Question: '''
<div>
<CommandBar
areNamesVisible={false} areIconsVisible={true}
items={[
{ name:"James Towns", className:"noHoverEffect", },
{ key:"Info", icon:"Contact", onItemClick={this.handlePanel} },
{ key:"Export", icon:"Download" }
]} />
</div>
'''
I am using the component 'CommandBar' from Office UI Fabric and I've created the contents as desired as shown in the attached image:

What I am trying to achieve next is attach an 'onClick' or 'onItemClick' to one of the Items.
Not sure how this works entirely and the JSX syntax doesn't seem to be straight forward.
My function is any help appreciated, looked up and down the web for a few days couldn't find a pre-existing question.
Thanks
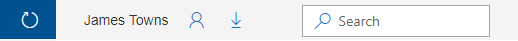
Answer: Bind you function name in constructor or use arrow function for the same.
So bellow example using bind in constructor
1. Firstly bind your function inside constructor as below this.handlePanel = this.handlePanel.bind(this);
2. Secondly call function inside component as handlePanel(){ // write code here }